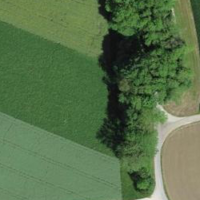
EUNIS habitat code: 52
Species observed at this site:
Mercurialis perennis